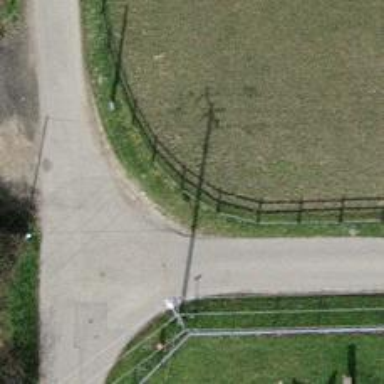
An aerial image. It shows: Fence.